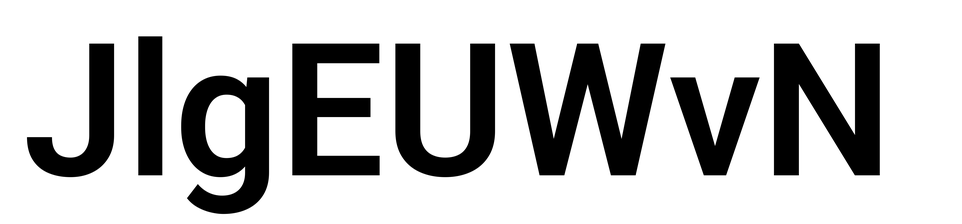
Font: Roboto_SemiBold